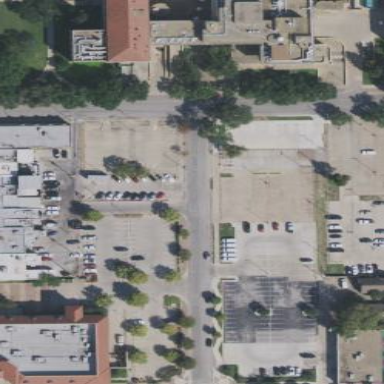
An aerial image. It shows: Retail area.